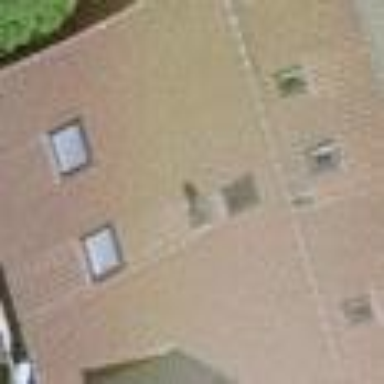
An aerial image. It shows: Residential building.